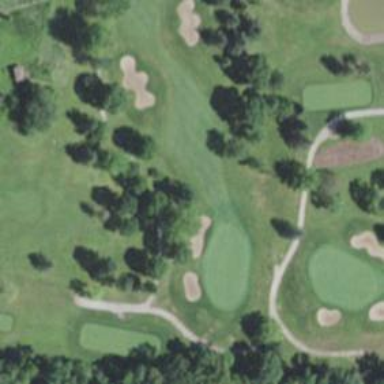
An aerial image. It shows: Golf cartpath that is also road path.